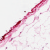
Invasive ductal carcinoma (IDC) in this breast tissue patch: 0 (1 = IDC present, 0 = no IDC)